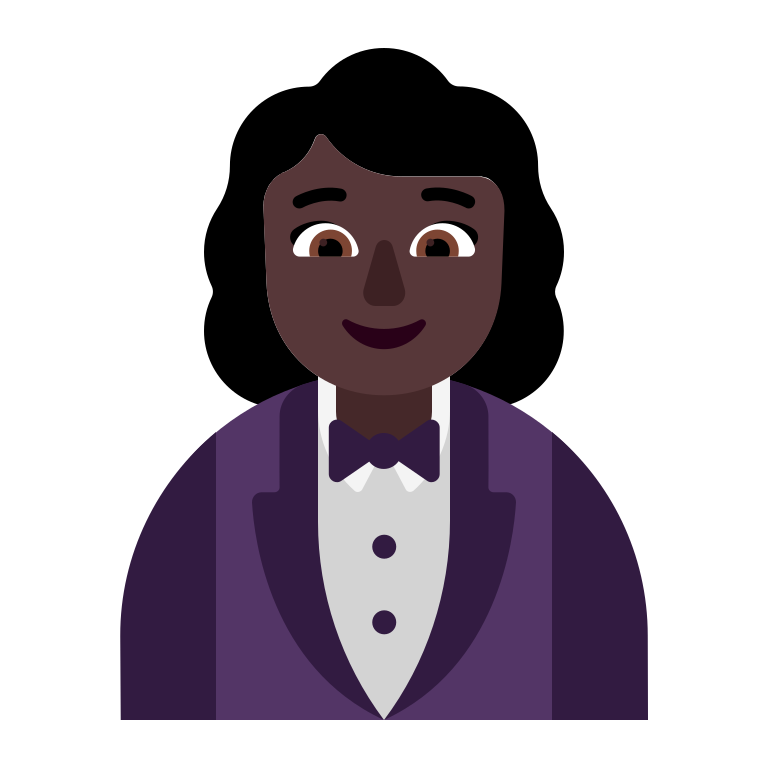
woman in tuxedo flat dark